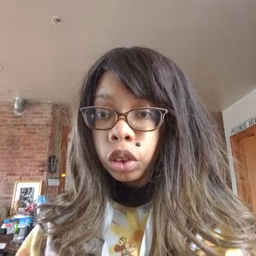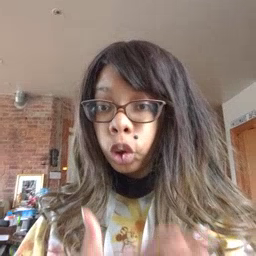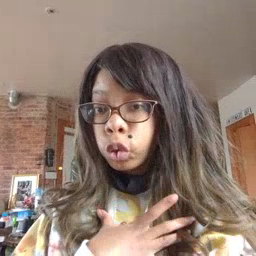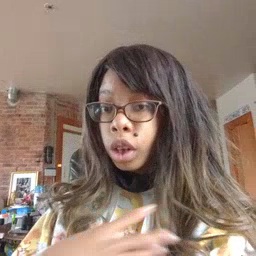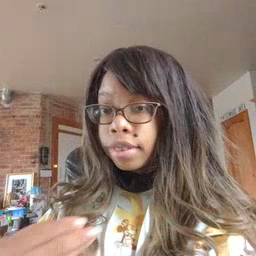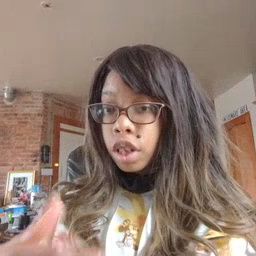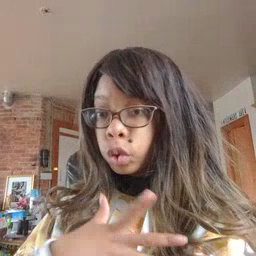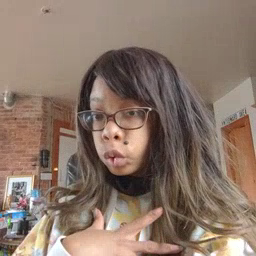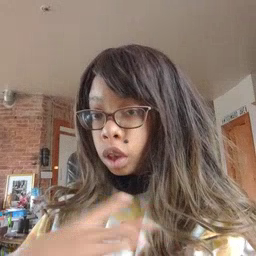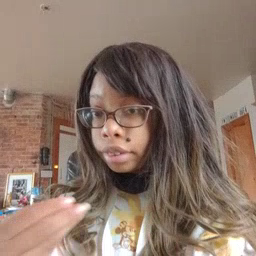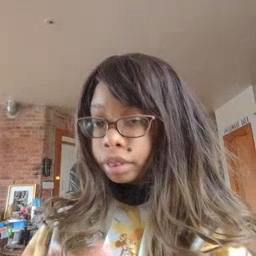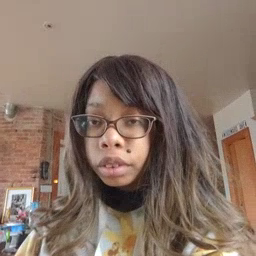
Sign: white